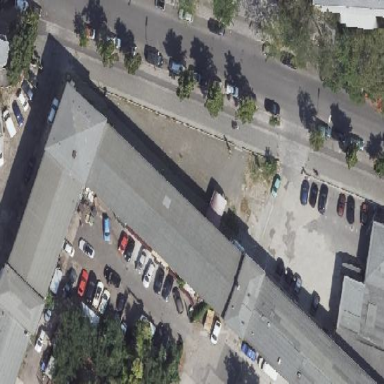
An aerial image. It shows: Industrial building that serves as commercial nightclub.